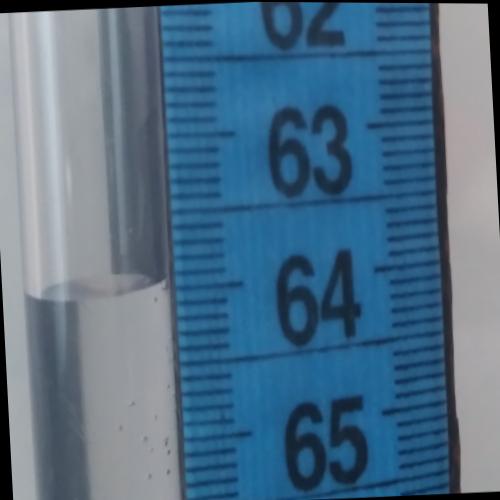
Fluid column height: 64.0 cm